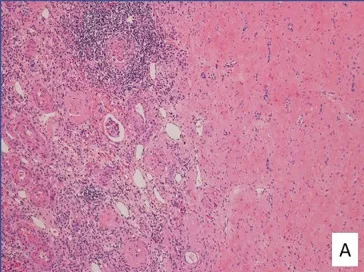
Representative pathologic images from Case #1 Hematoxylin and eosin (H&E) stained slides at low-power.
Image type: pathology (h&e)